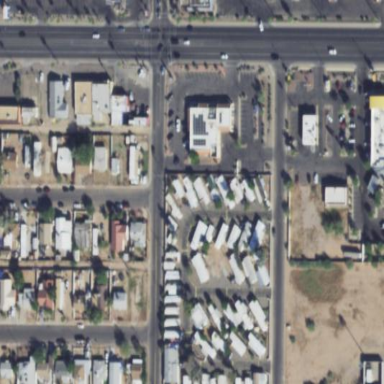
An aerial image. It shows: Residential area designated as trailer park.